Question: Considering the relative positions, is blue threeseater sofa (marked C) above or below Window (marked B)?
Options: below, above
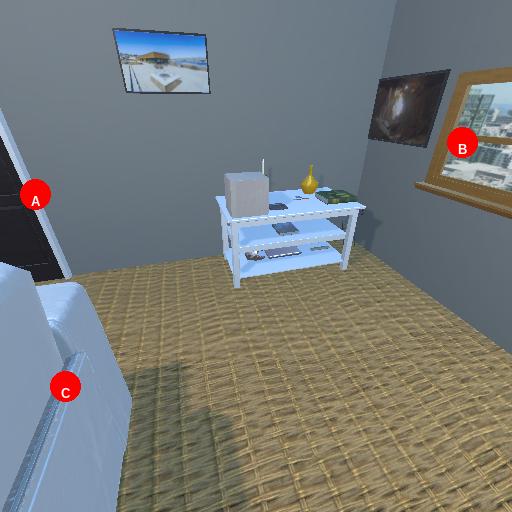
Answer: below